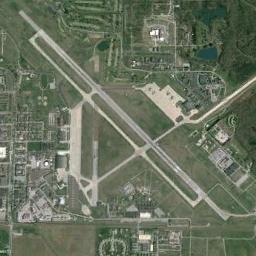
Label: airport